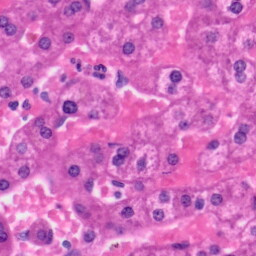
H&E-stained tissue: Liver